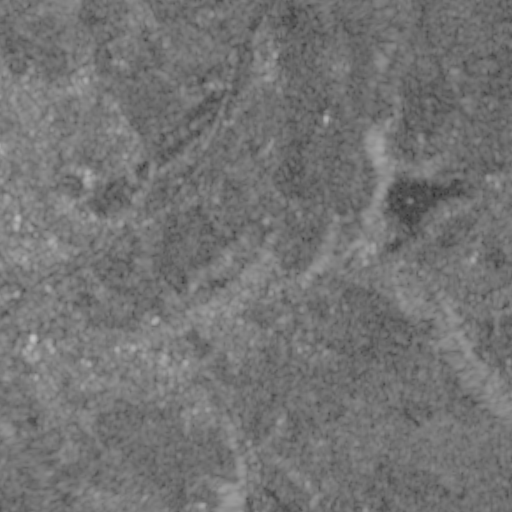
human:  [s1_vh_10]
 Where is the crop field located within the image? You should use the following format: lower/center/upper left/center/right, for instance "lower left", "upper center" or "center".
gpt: The crop field is located in the lower left of the image.
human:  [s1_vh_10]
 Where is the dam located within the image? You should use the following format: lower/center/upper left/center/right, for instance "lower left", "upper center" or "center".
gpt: The dam is located in the center right of the image.
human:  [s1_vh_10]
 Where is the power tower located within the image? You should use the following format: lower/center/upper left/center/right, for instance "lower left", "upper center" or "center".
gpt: The power tower is located in the upper right of the image.
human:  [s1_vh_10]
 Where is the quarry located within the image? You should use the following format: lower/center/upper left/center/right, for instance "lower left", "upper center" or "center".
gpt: The quarry is located in the center of the image.
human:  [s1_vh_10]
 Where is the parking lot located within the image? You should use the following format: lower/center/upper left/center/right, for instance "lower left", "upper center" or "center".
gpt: There is no parking lot in the image.

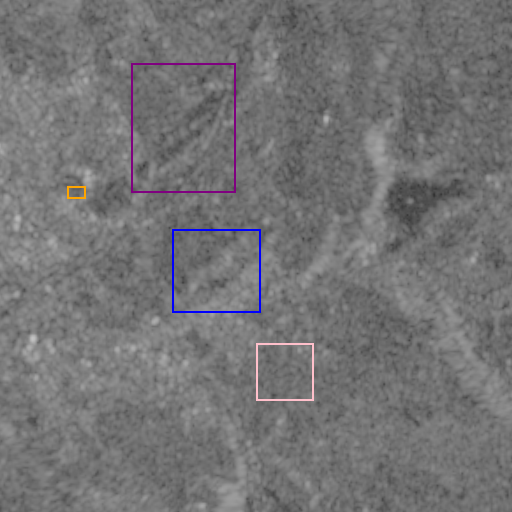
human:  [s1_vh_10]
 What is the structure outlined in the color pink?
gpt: The structure outlined in pink is a crop field.
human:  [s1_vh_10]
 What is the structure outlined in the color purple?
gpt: The structure outlined in purple is a park.
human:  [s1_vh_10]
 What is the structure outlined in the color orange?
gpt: The structure outlined in orange is a parking lot.
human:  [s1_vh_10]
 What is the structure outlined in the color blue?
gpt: The structure outlined in blue is a quarry.
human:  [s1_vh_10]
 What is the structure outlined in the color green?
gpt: There is no green outline.